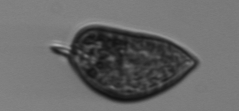
Label: Prorocentrum_micans